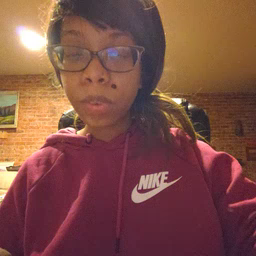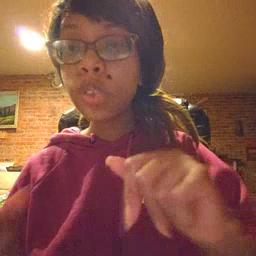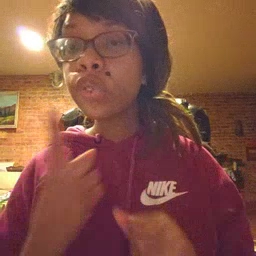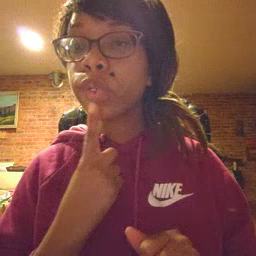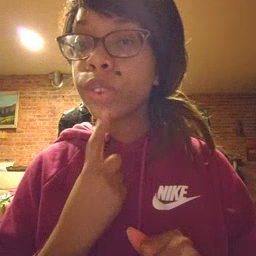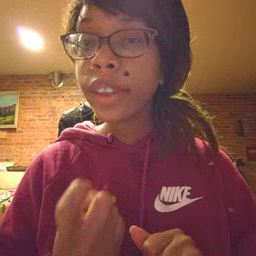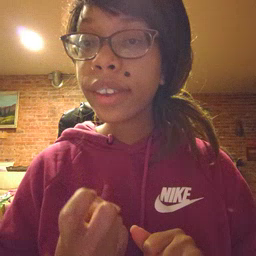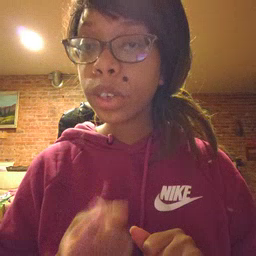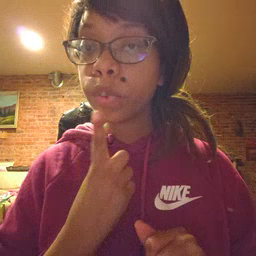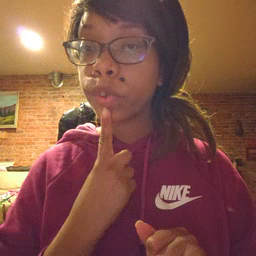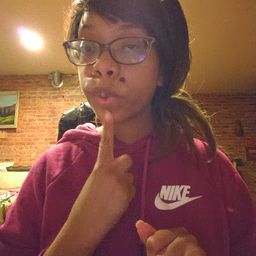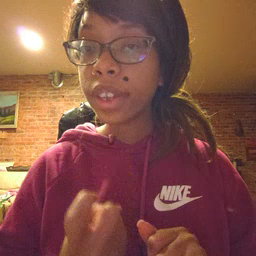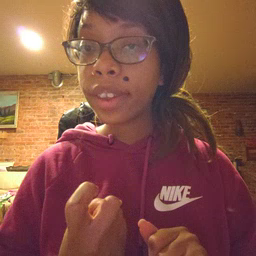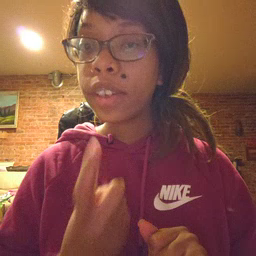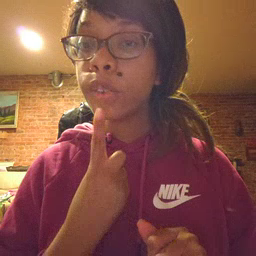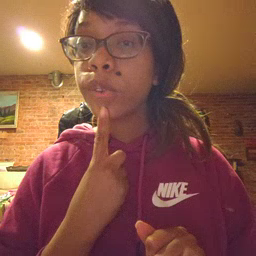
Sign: red